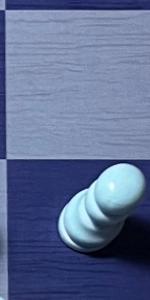
Label: Pawn_White